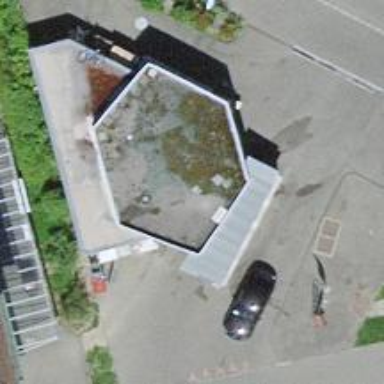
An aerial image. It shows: Fuel station.